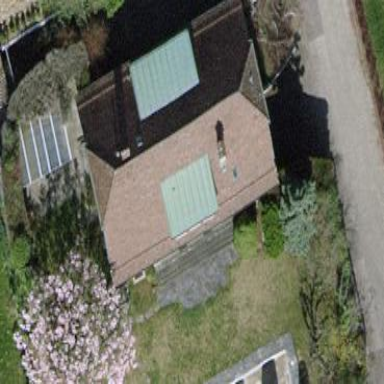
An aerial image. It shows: Detached building with half-hipped roof.